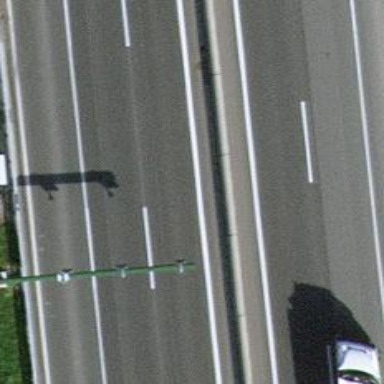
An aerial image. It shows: Asphalt motorway.